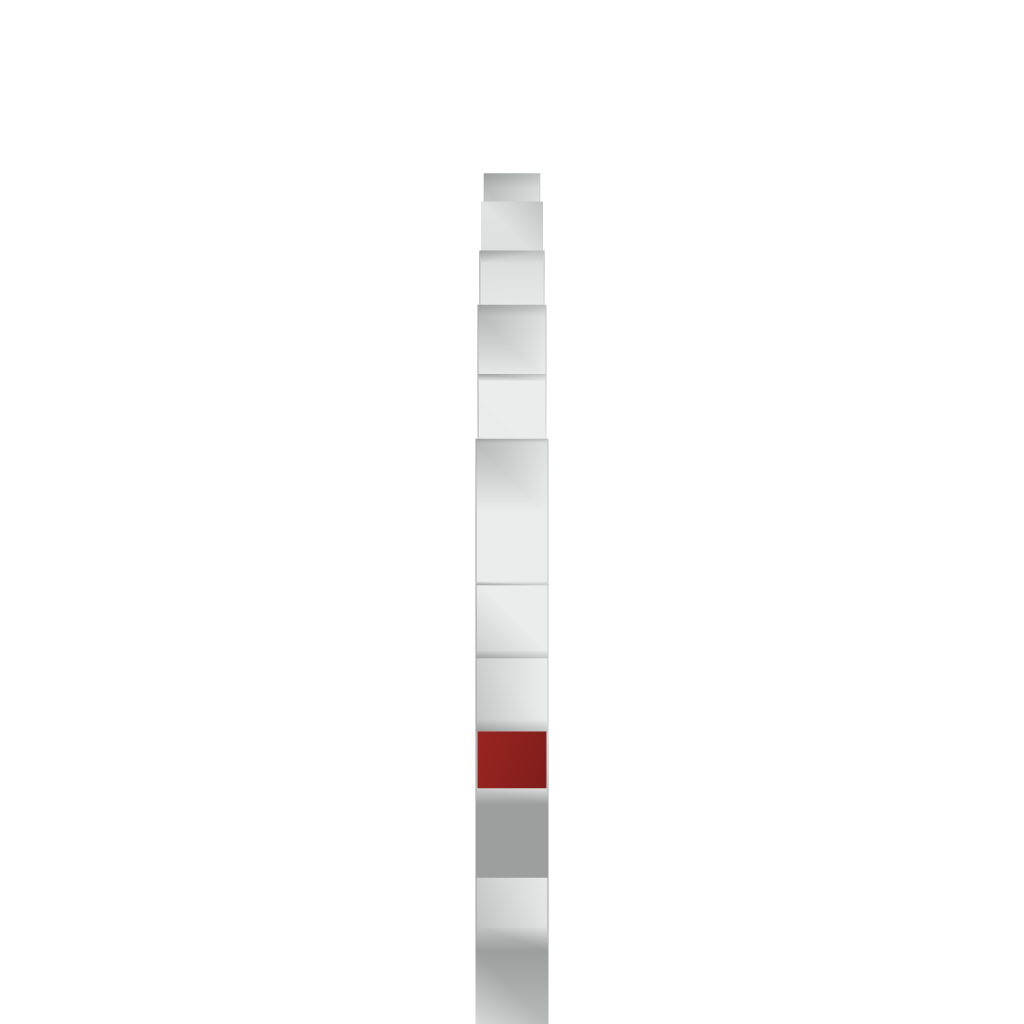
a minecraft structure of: Pac-man Ghosts